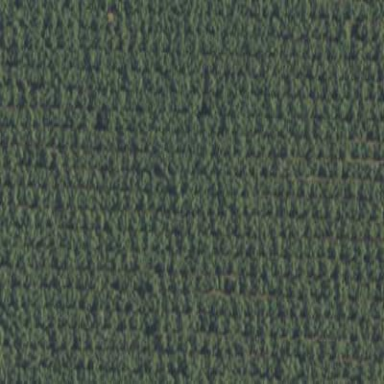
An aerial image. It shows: Almond orchard with rows of almond trees.